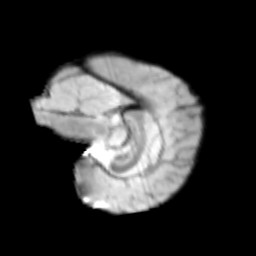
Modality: T2w
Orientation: sagittal
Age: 13
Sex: female
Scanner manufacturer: siemens
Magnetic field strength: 3 T
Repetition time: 3.8 s
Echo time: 0.07 s